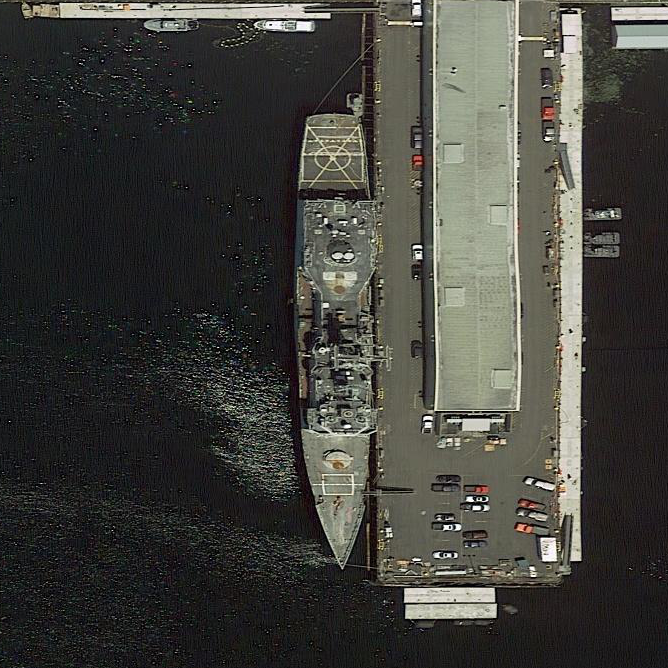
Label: cruiser